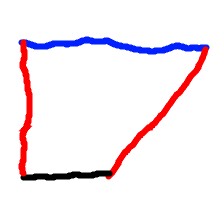
Shape: trapezoid